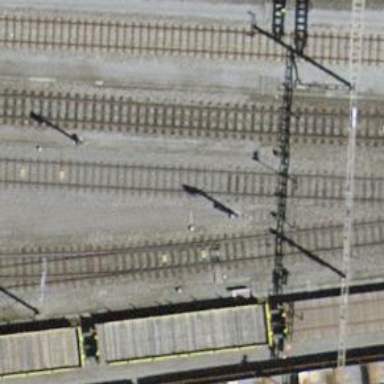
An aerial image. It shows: Railway switch.